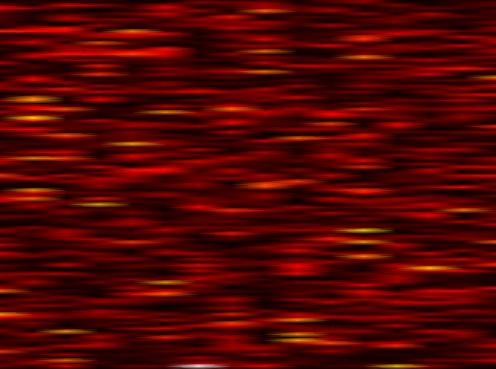
Label: FOFDM